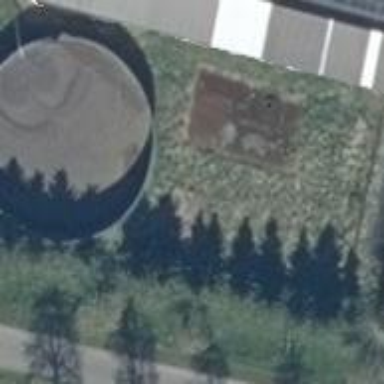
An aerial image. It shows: Storage tank with man-made structure.